Question: Not being this my job, I still have only very little knowledge of SQL, my question is to get directions on how to approach this problem. I hope the question is not too generic or meaningless:
I have several tables in a db. Few of them are basic tables, list of countries, list of customers and so on.
These basic tables are used to support values in dropDownLists on other grids where users use preset values for certain fields and they also fill in other fields manually. Something like this:

Now, I am working on a dynamic report that points to the table where I need to get the actual values and not the references.
As I said, the problem I have is that those preset values in that particular table I am working on, are id_references (id_Country, id_Customer, ..) while I need the actual value they represent.
What should I do to get the actual values? If I point my report to different tables I loose the meaning/link between the records.
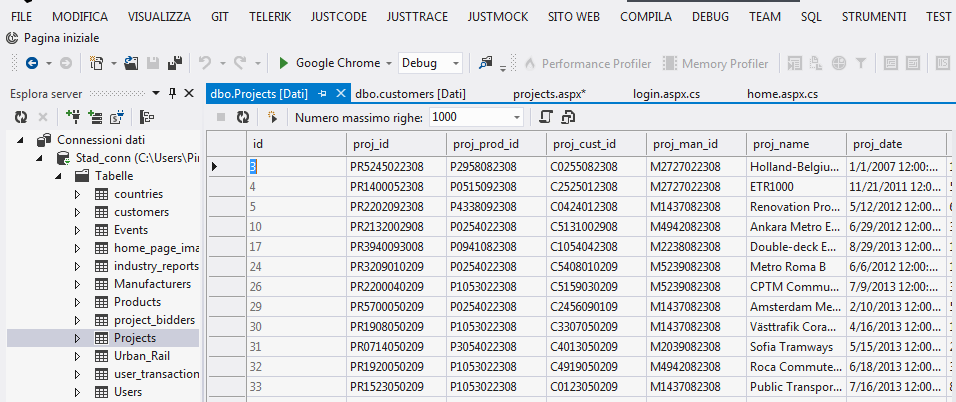
Answer: For Example if you are trying to get A country's Name by using Country_ID in this Project table shown in your question, You could do something like
'''
SELECT C.CountryName_Colummn, C.SomeOtheColumn, ......
FROM Projects P INNER JOIN Countries C
ON P.id_Country = C.id_Country
WHERE SomeColum = 'Your Condition'
'''
1) SELECT Clause you select the columns you need in your result set.
2) FROM you Mention table(s) name(s)
3) ON Clause you define the relationship between the tables Say Projects table had a Column id_Country which refers to id_Country in Countries table defines the relationship between these two tables.
4) After you have Selected the column list, Source of data (tables), Their relationship (On Clause) then you can filter the number of rows returning from you query, like you can something like id_Country
WHERE C.CountryName = 'UK' will return results only from UK.
5) In from Clause the Letters 'C' and 'P' are alias so we dont have to type full table names again n again, makes our code simpler and easier to read and debug.
No matter how many tables you have to join to get the required data as long as you can define the relationship between them table in your query it should work fine. SQL server rarely you would find all the required data in one table normally you would join 2-3 tables or more tables. For example you want some data that is present in 3 different tables you would join them all three in one query something like this ...
'''
SELECT C.CountryName_Colummn, C.SomeOtheColumn, ......
FROM Projects P INNER JOIN Countries C
ON P.id_Country = C.id_Country
INNER JOIN Table_3_Name T3
ON T3.CommonColumn = P.SomeCommonColumn (it will be a common column between table 3 and Projects OR Countries)
WHERE SomeColum = 'Your Condition'
'''
But you really need to look in joins as you can do different types of joins between tables, Hers in this example I used INNER JOIN which returns only the matching rows between all these tables, you could do LEFT JOIN or RIGHT JOIN.
returns all the rows from the table on LEFT side of the JOIN key word and only matching rows from other tables.
returns all the rows from the on the right side of the JOIN key word and only mantching rows from other tables.
'''
Select customers.customer_name, Products.Product_type, Manufacturers.Manuf_name
from Projects inner join customers
on customers.cust_id= Projects.proj_cust_id
inner join Products
on Products.prod_id= Projects.proj_prod_id
inner join Manufacturers
on Manufacturers.man_id= Projects.proj_man_id
'''
Making use of Alias will give you exactly the same reuslt but easy to read code also try this ....
'''
Select C.customer_name, Prod.Product_type, M.Manuf_name
from Projects Proj inner join customers C
on C.cust_id= Proj.proj_cust_id
inner join Products Prod
on Prod.prod_id= Proj.proj_prod_id
inner join Manufacturers M
on M.man_id= Proj.proj_man_id
'''